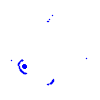
Particle: electron